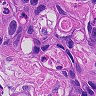
Metastatic tissue present: yes